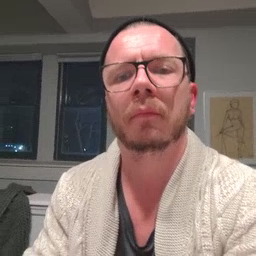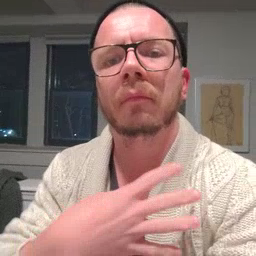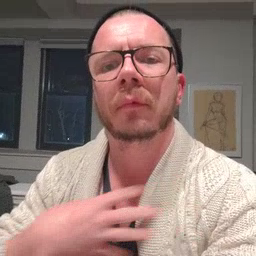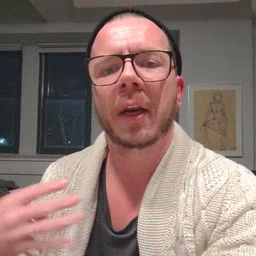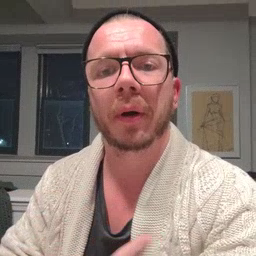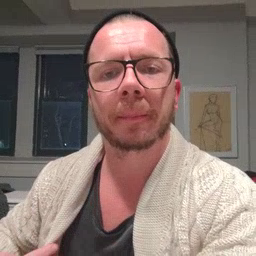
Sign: zebra